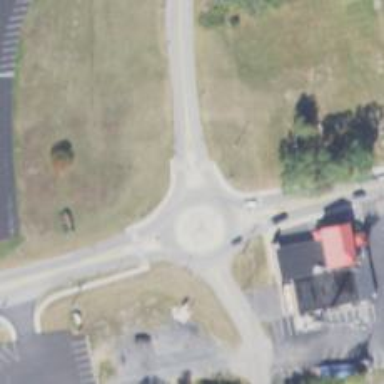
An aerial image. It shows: Roundabout at primary highway.